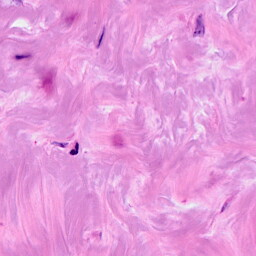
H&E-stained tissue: Breast